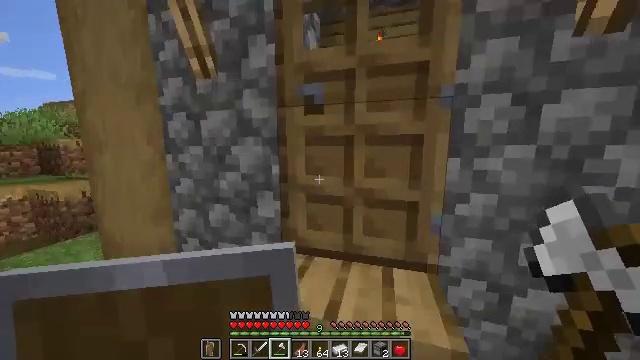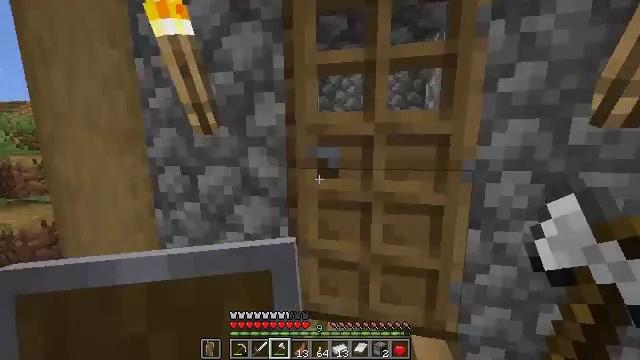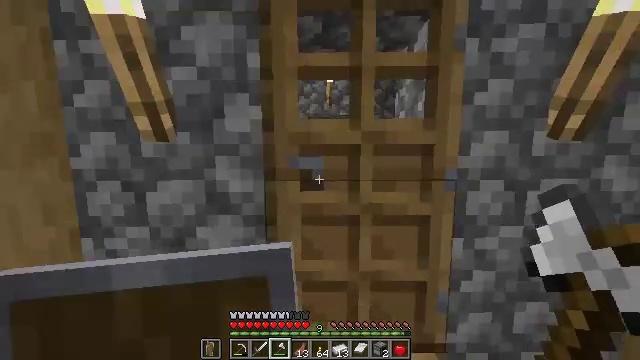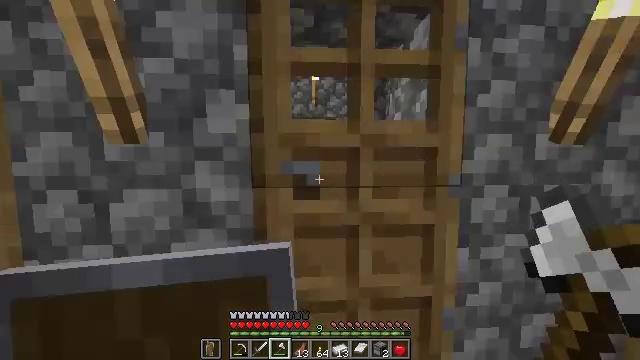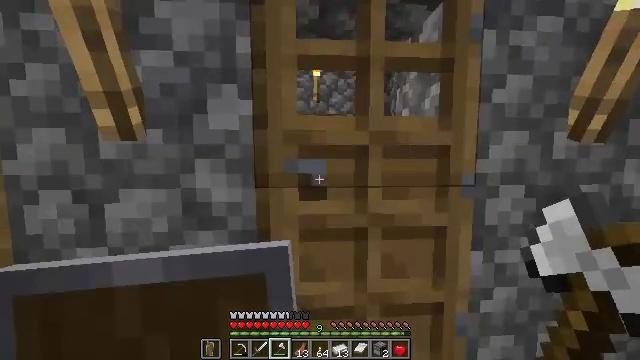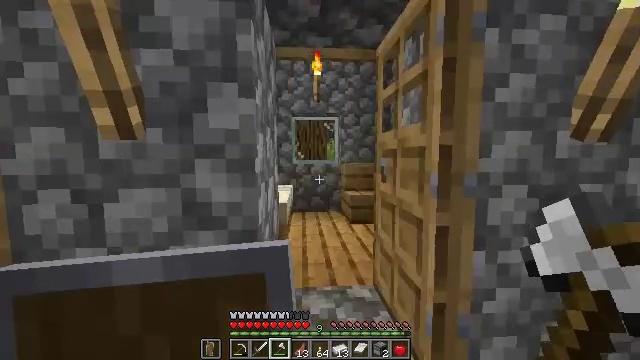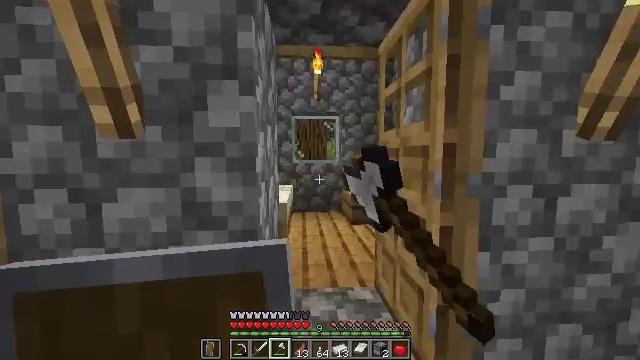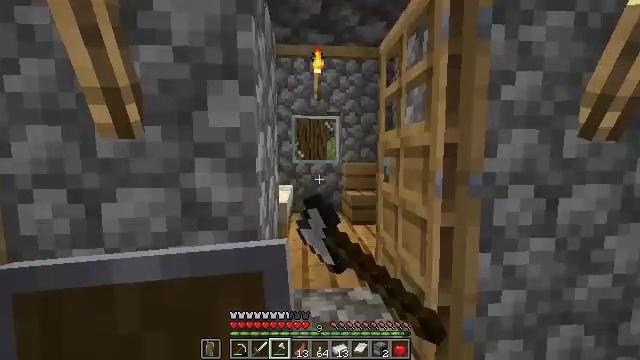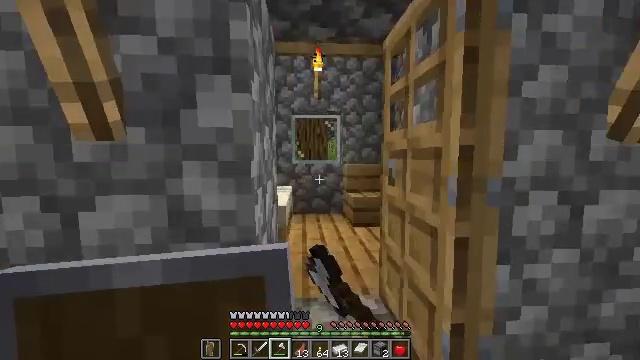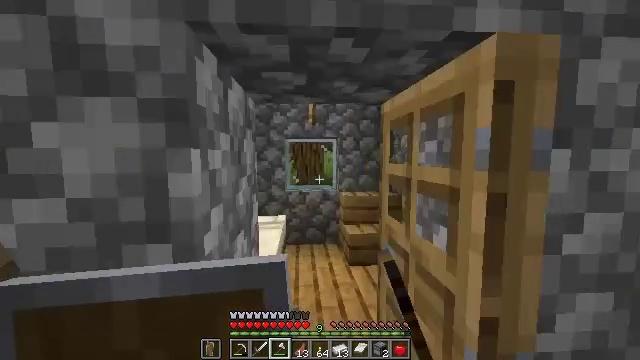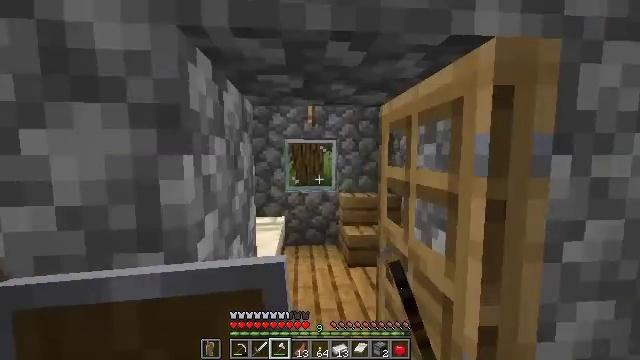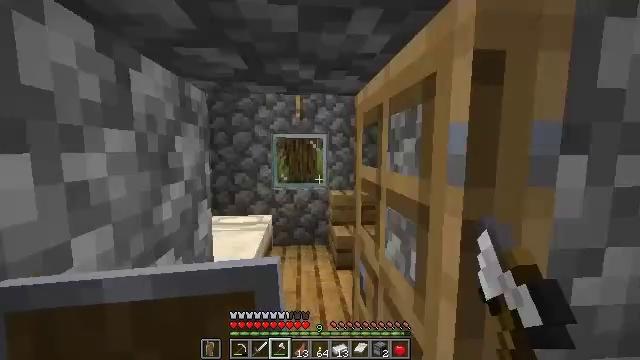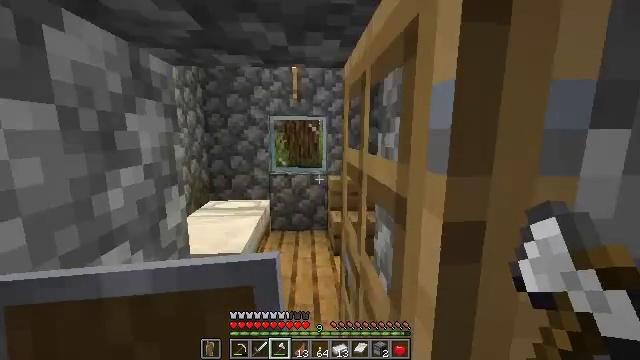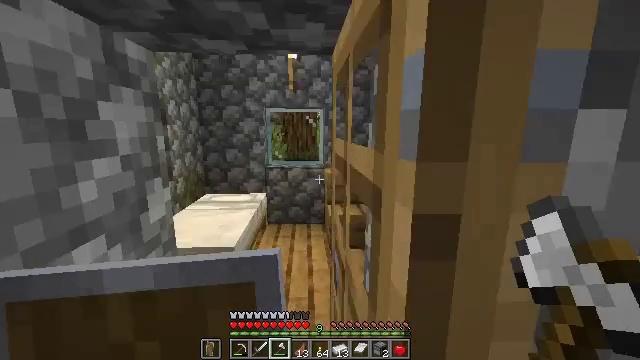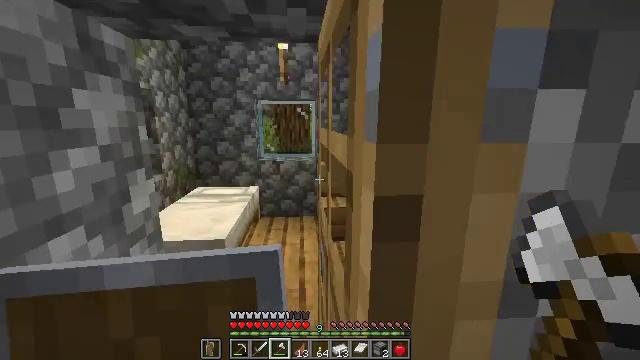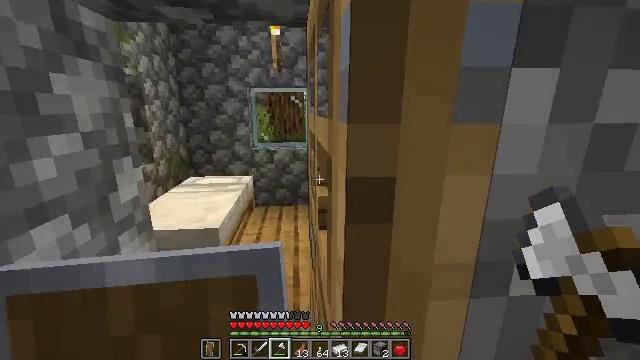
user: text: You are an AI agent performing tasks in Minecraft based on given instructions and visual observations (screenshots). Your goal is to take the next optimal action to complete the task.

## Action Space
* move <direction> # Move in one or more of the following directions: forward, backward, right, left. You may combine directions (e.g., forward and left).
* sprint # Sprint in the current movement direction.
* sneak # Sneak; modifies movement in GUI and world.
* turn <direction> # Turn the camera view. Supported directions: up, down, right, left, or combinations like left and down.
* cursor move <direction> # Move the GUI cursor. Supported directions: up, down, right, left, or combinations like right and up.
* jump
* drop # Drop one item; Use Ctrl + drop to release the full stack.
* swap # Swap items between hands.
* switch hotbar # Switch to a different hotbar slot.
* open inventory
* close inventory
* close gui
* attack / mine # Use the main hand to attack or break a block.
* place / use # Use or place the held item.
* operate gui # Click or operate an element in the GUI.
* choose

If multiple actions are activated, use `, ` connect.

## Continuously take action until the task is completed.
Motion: motion action
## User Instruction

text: Collect the ladder block.
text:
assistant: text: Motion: turn right
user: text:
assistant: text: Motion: turn right and up
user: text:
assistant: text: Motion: turn right and up
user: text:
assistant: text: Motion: no_op
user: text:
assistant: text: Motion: use / place
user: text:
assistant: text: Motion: use / place
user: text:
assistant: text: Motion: move forward, use / place
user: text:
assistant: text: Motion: move forward
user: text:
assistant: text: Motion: move forward and move right
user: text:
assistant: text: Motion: move forward and move right
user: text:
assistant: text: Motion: move forward and move right, turn down
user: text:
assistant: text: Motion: move forward, turn left and down
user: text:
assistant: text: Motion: move forward, turn down
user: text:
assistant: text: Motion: move forward, turn right and down
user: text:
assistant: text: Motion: move forward, turn down
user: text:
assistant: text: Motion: move forward and move left, turn down
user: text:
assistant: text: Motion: move forward and move left, turn left and down
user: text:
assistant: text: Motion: move forward and move left, turn down
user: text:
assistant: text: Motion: move forward
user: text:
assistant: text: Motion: move forward
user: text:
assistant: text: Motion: move forward and move left, turn right
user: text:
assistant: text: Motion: move forward and move left, turn right
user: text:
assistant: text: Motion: move forward and move left, turn right
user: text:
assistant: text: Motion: move left
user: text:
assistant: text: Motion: turn right and down
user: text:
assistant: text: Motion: turn right and down
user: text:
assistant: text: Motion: turn right and down
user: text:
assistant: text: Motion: turn right and down
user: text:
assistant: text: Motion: turn down
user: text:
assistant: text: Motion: turn left and down